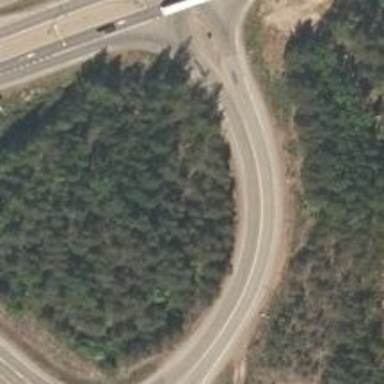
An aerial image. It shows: Trunk link road with asphalt surface.